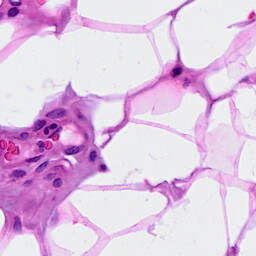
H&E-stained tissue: Breast